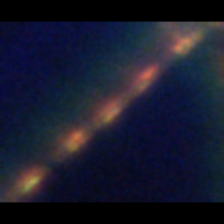
Taxon: Psuedo-nitzschia
Group: Diatoms